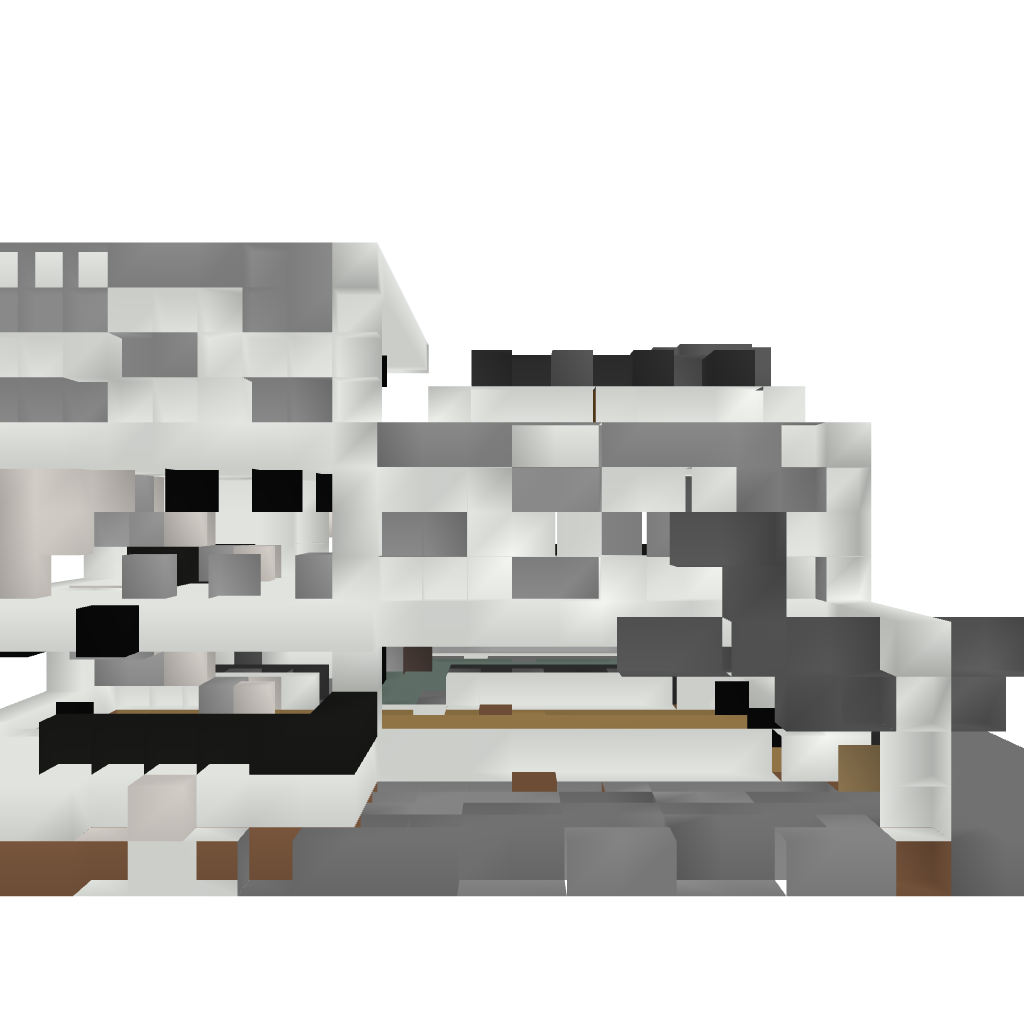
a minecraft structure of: Modern house